Question: I am trying to generate code coverage reports with <URL>. But things get reported out of place:

I created a <URL> specifically for this question, so you can reproduce exactly my situation:
'''
git clone https://github.com/papb/cy-ts-istanbul-question
cd cy-ts-istanbul-question
npm install
npm test
# And then open the file 'coverage/index.ts.html' to see the image above.
'''
---
## Details
I have some code written in TypeScript which I transpile and bundle to a single JavaScript (ES6) file with <URL>. This works perfectly, my source code in TypeScript becomes a file ready to be included with a '<script>' tag into the browser and used.
Secondly, I use <URL> to run tests on an HTML page which includes the transpiled JS code mentioned above. This also works perfectly, cypress is able to test my functions originally written in TypeScript.
Now, I want to set up coverage reports for those tests. On Cypress FAQ we can find the question <URL>.
The thing is: the guy who did it above was not using TypeScript. I am. So I have a little extra step to do, and this is where I'm currently stuck. Intuitively, I think this is just a matter of configuring IstanbulJS to follow the source maps correctly, but I couldn't find any documentation on how to do it. <URL> assumes that I am using Mocha, but I'm not - I am using Cypress with a transpiled source coming from TypeScript.
---
To be clear, using rollup here is not a hard requirement. If you have a solution that uses something else, it is totally acceptable as well. The important thing is, as title says, Cypress + TypeScript + IstanbulJS.
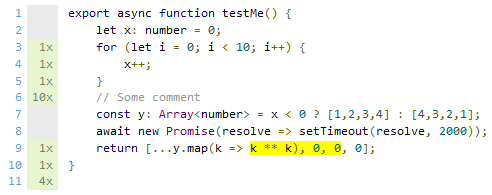
Answer: I used 'webpack' + 'babel-loader' + '@babel/preset-typescript' + 'babel-plugin-istanbul'
basically the strategy is:
- 'window.__coverage__'- 'cy.writeFile''.nyc_output'- 'cy.exec('nyc report --reporter=html')'
'coverage/'
Here's the changes I made to your project, switching to 'webpack' with fully working code coverage:
<URL>
<URL>
I have put together other working examples <URL> and a vanilla 'typescript + webpack' project:
### create-react-app-ejected:
cypress with code coverage set up on a newly-ejected <URL>
:
- '@babel/preset-typescript'- '@cypress/webpack-preprocessor'- 'babel-loader'- 'babel-plugin-istanbul'
### vanilla-typescript-webpack:
code coverage on a vanilla typescript & webpack project
:
- '@babel/preset-typescript'- '@cypress/webpack-preprocessor'- 'babel-loader'- 'babel-plugin-istanbul'
<URL>
In both of these I also instrument the cypress code so that you could possibly merge the coverage reports, but I don't do that currently